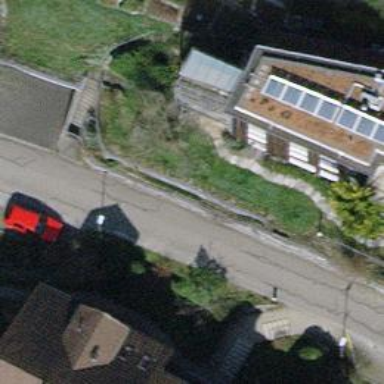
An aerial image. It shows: Asphalt road in residential area with opposite cycleway.